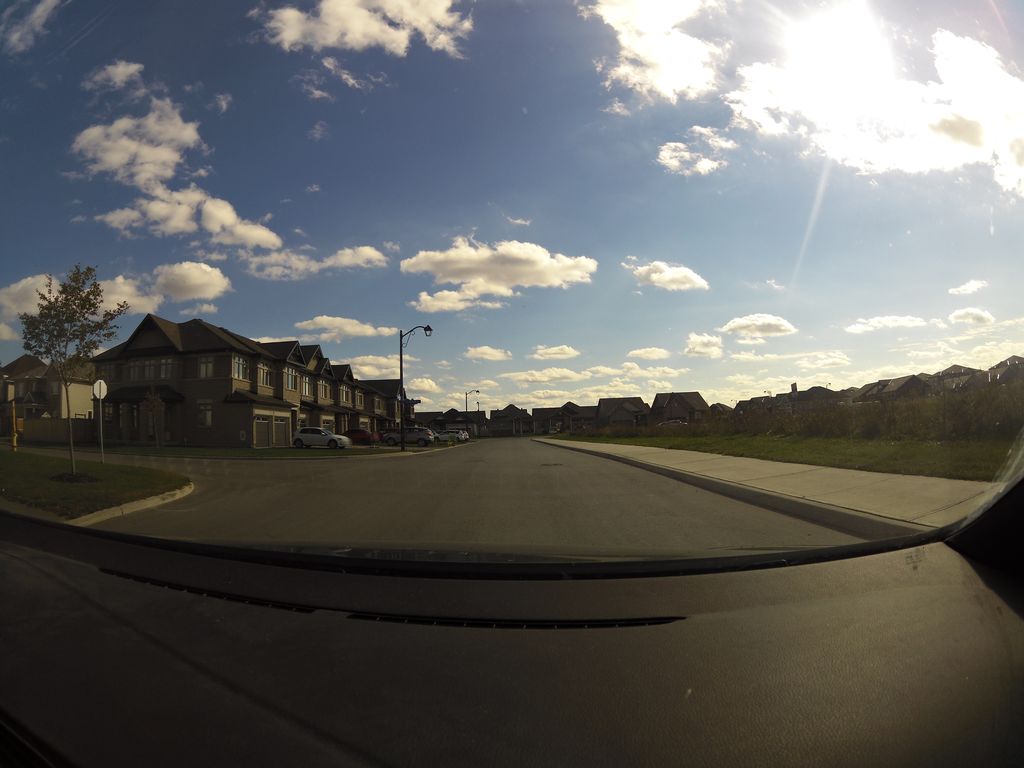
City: ottawa-gatineau